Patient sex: F
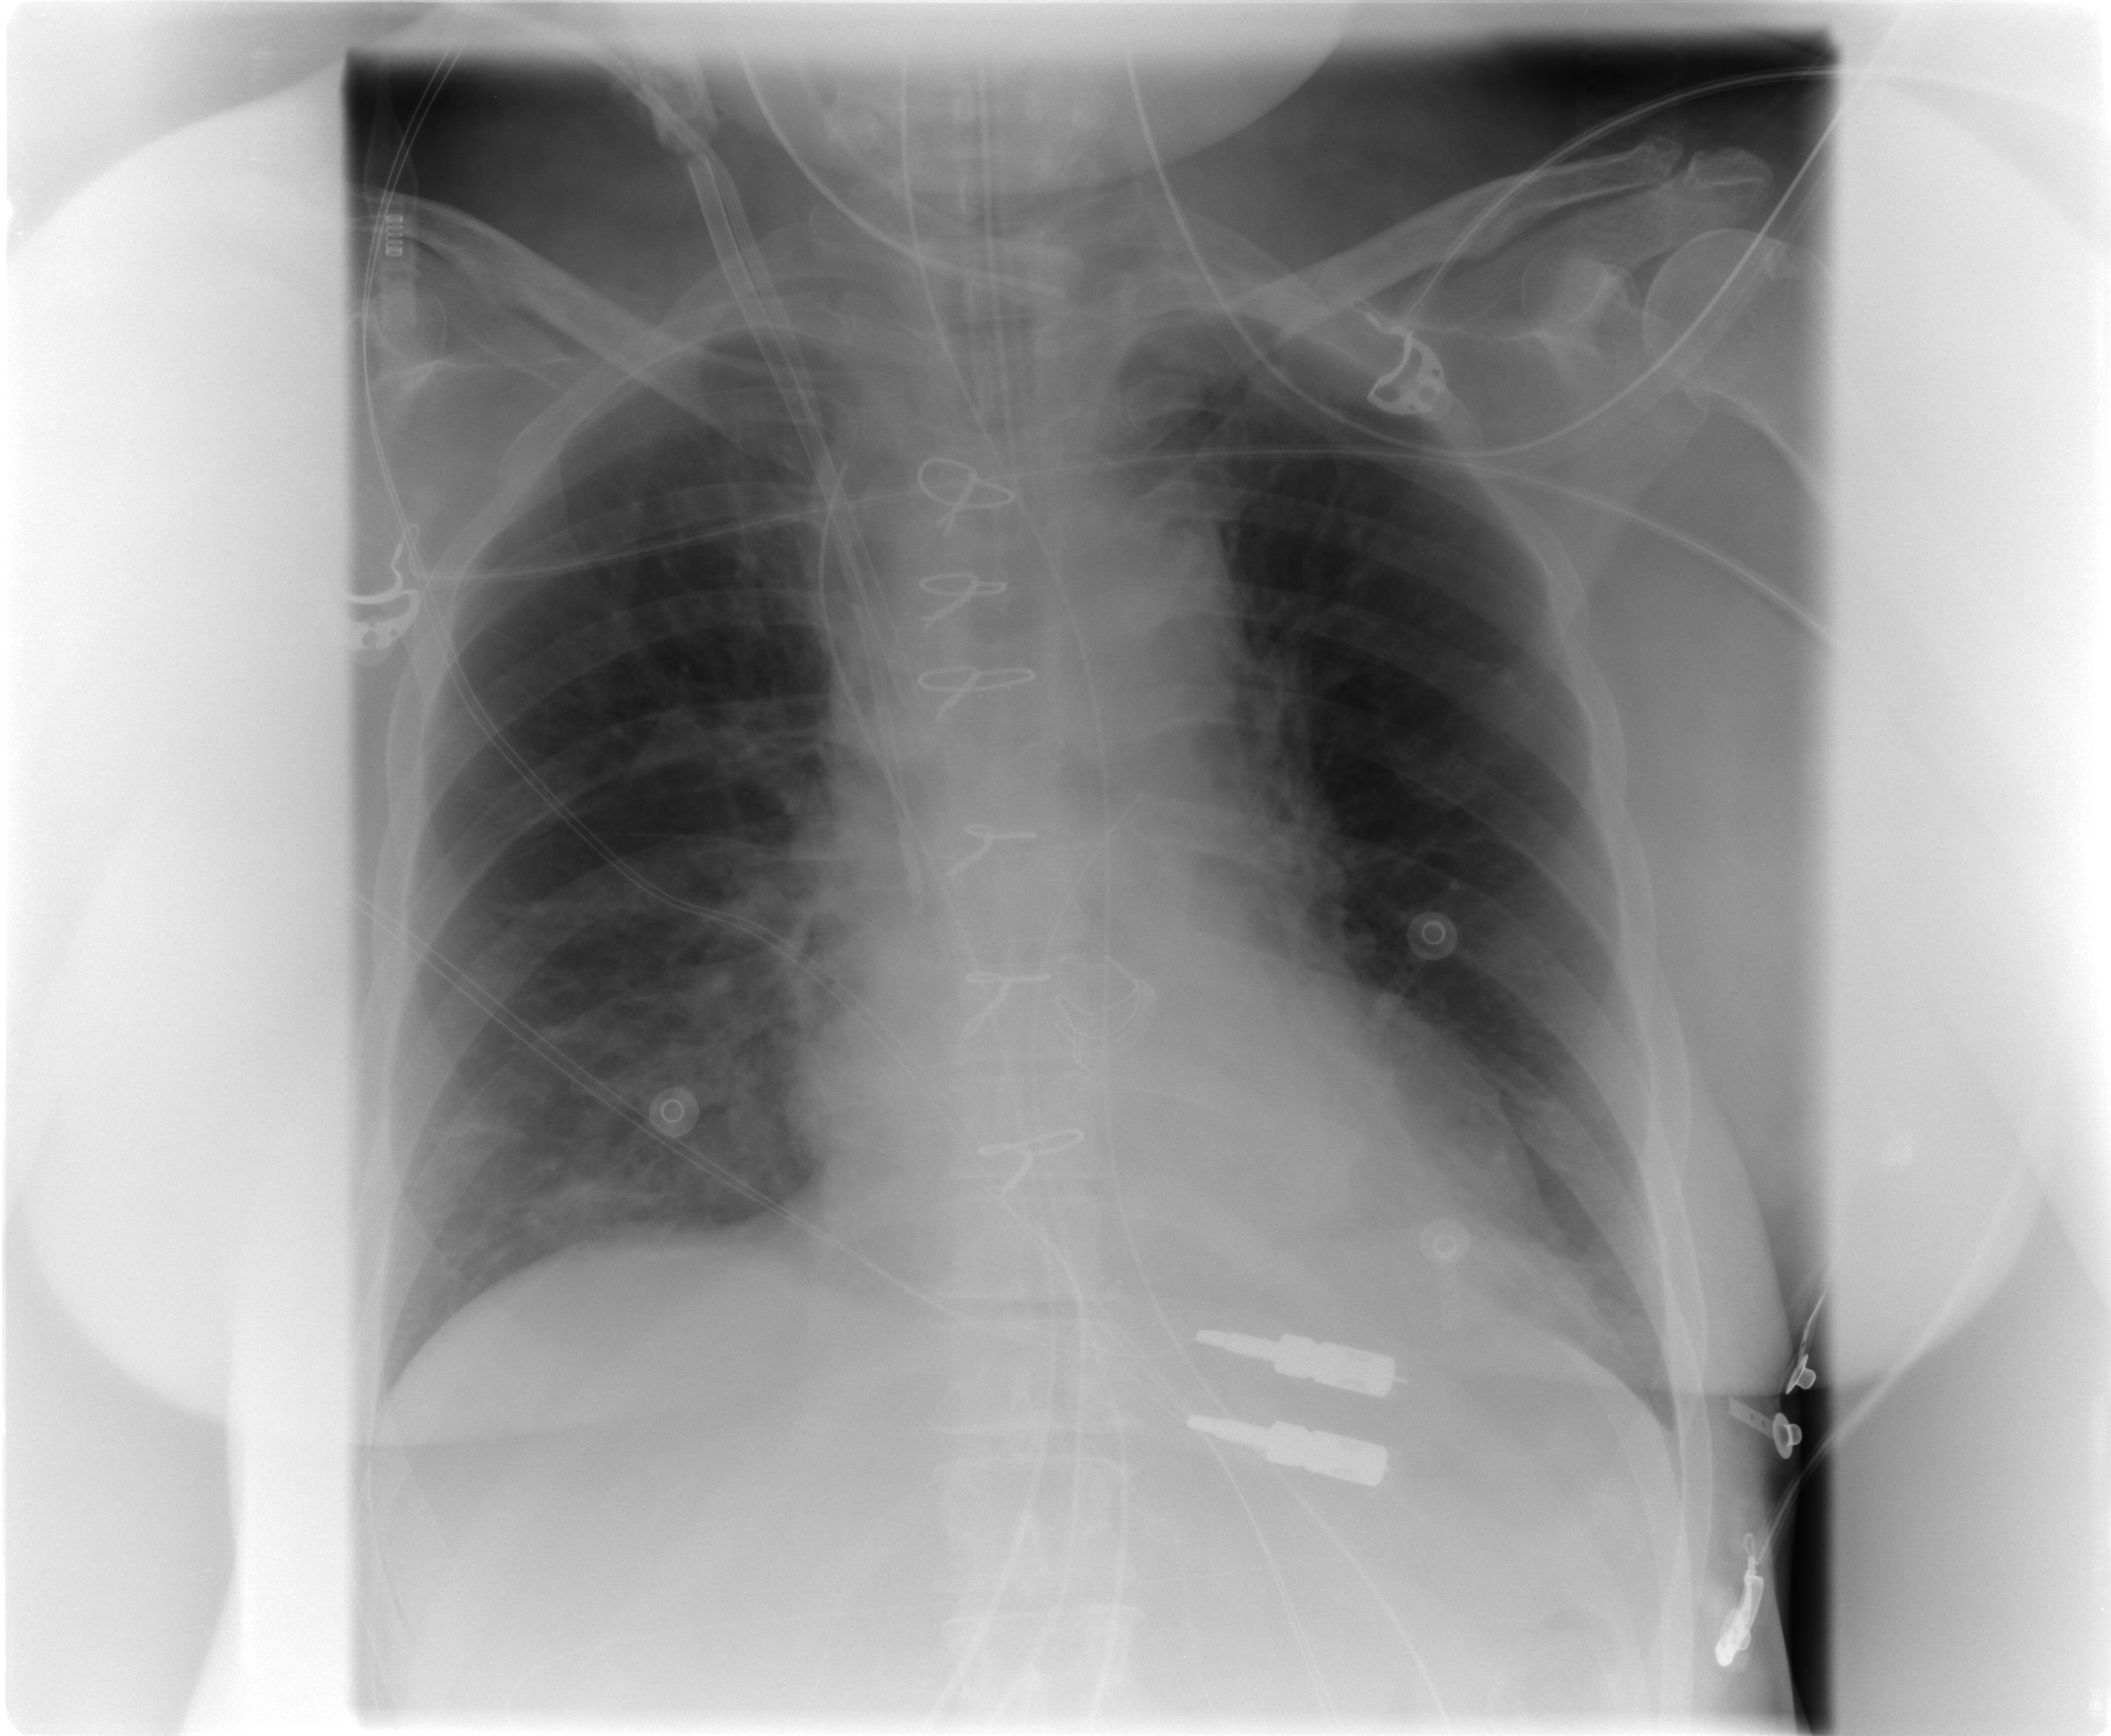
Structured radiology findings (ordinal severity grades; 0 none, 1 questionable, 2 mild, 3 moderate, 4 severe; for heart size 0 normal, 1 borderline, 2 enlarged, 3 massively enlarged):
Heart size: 0
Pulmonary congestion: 2
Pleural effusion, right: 0
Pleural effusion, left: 0
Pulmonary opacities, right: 0
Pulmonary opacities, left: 0
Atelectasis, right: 2
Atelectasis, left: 1